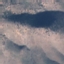
Land use / land cover class: HerbaceousVegetation